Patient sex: M
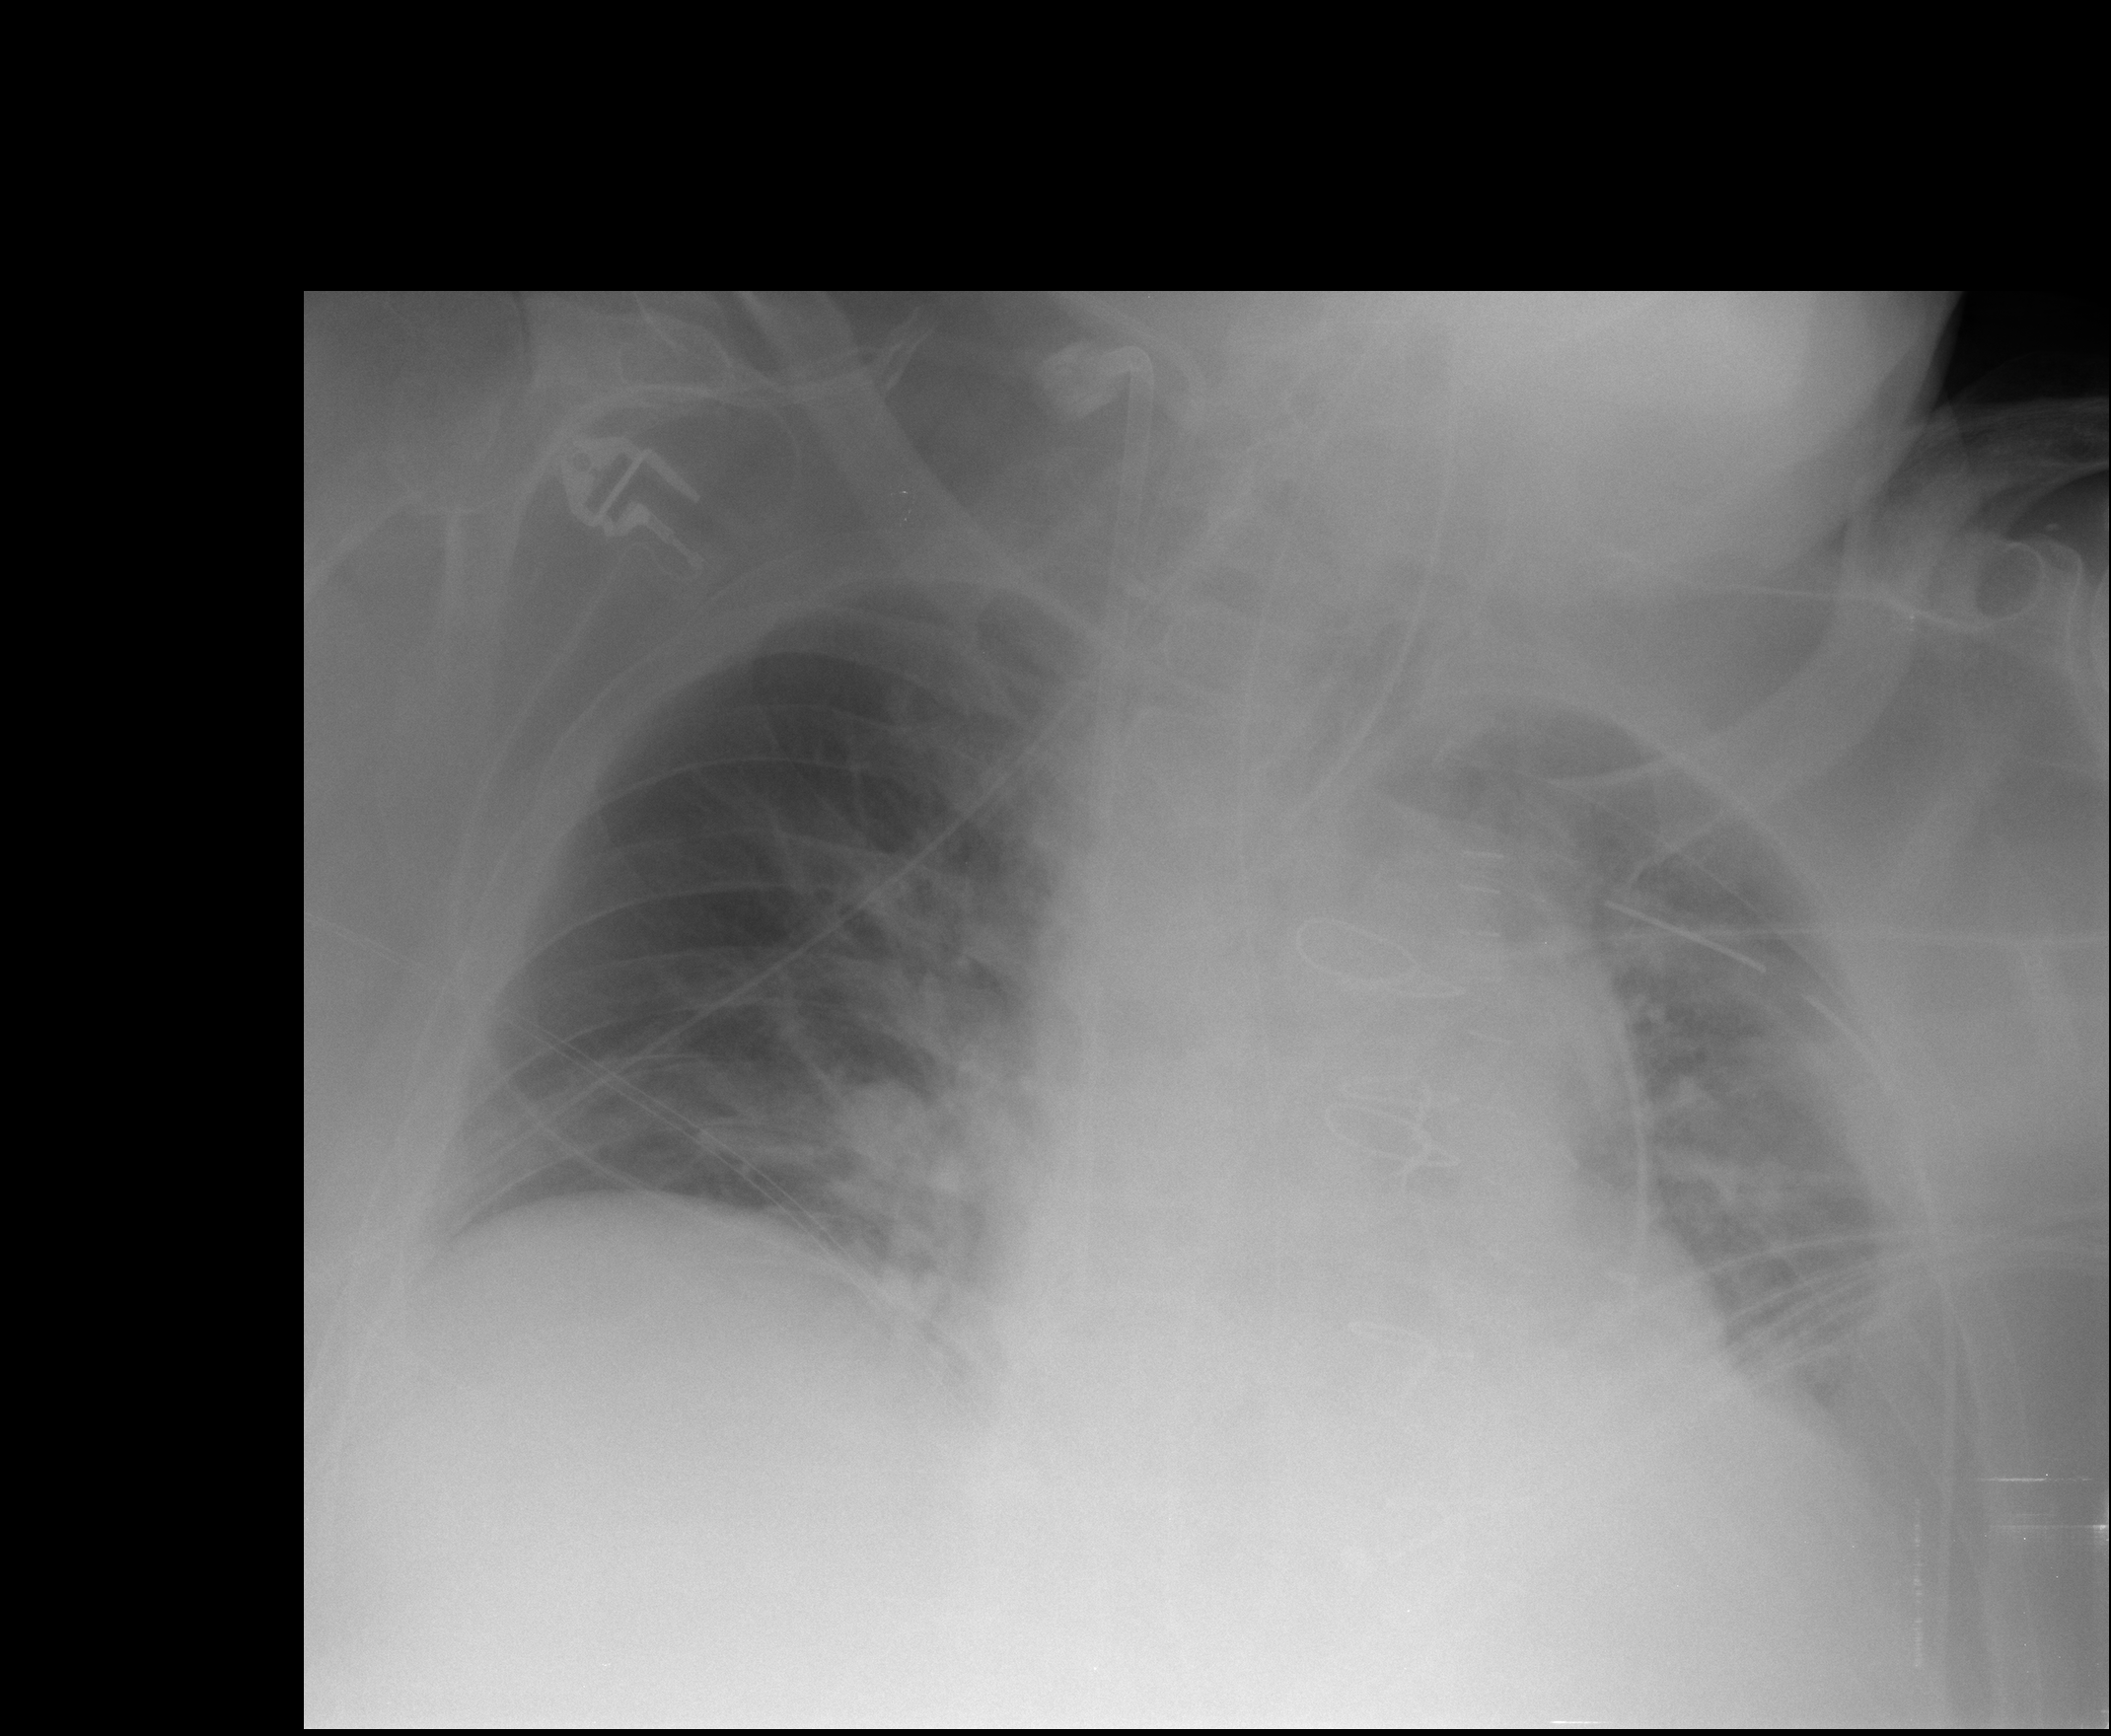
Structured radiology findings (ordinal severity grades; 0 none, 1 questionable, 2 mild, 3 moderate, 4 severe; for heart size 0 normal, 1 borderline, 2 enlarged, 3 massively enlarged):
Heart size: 0
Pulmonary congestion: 3
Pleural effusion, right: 0
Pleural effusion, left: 2
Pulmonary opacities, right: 2
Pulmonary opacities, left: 2
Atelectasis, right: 0
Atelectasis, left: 2